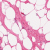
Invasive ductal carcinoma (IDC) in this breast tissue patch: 0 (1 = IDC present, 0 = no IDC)